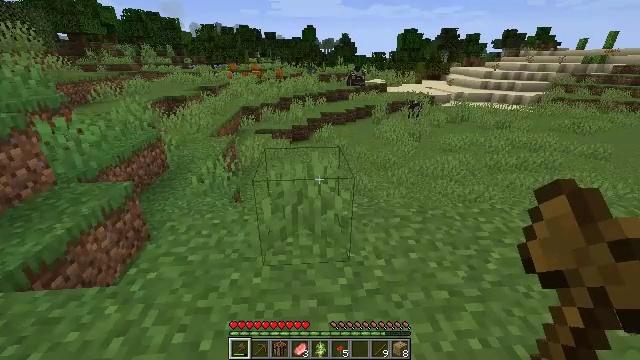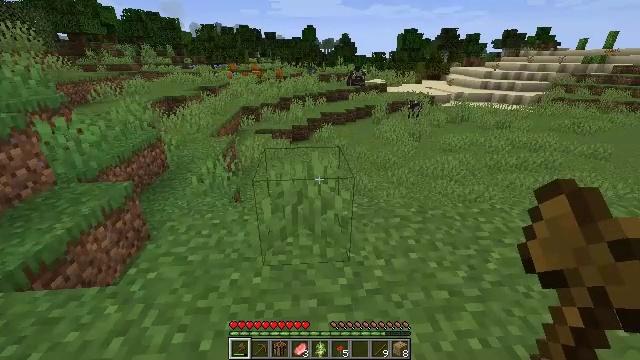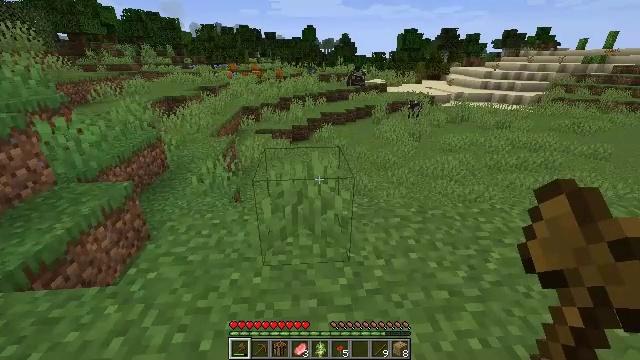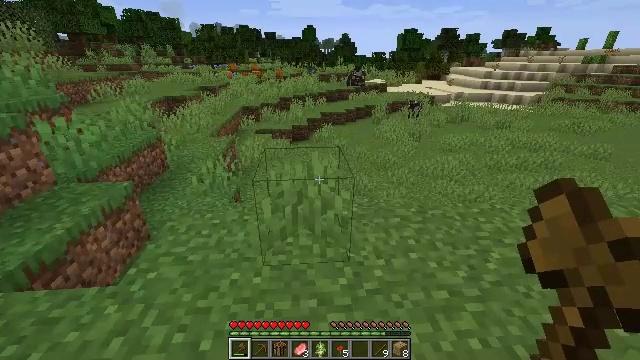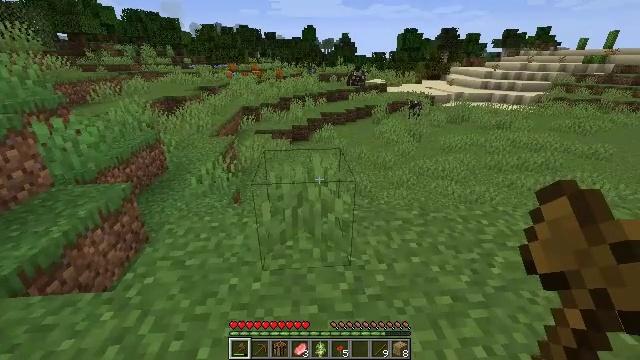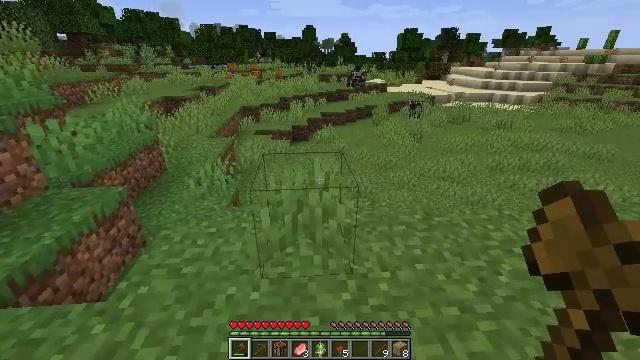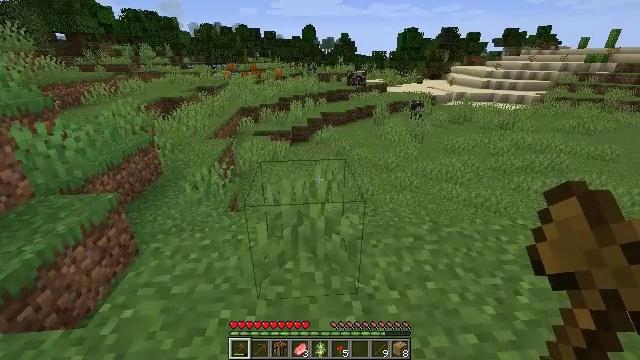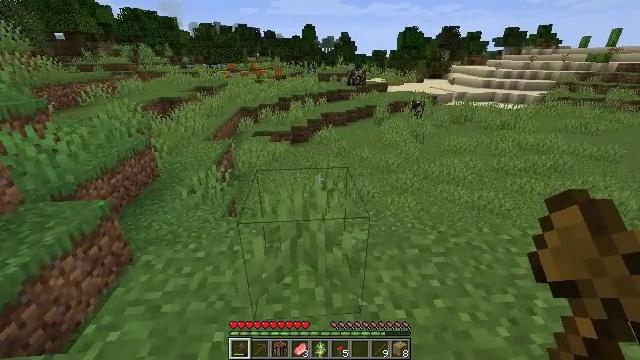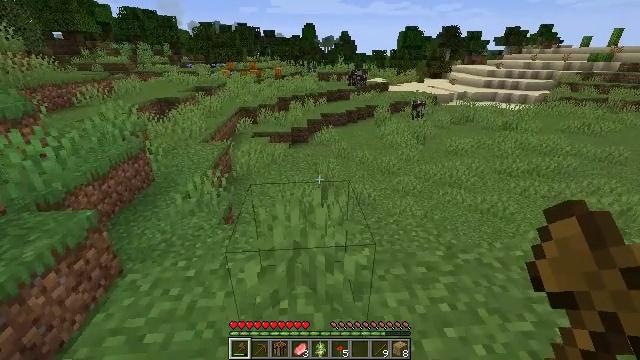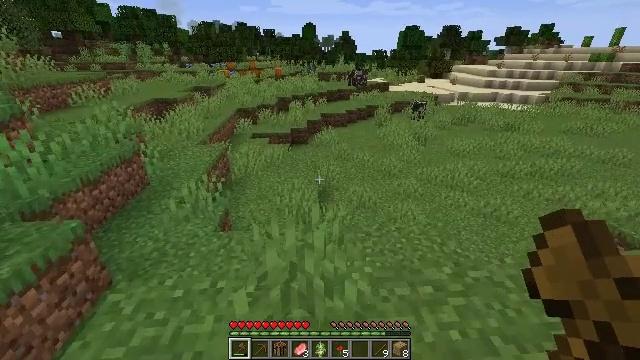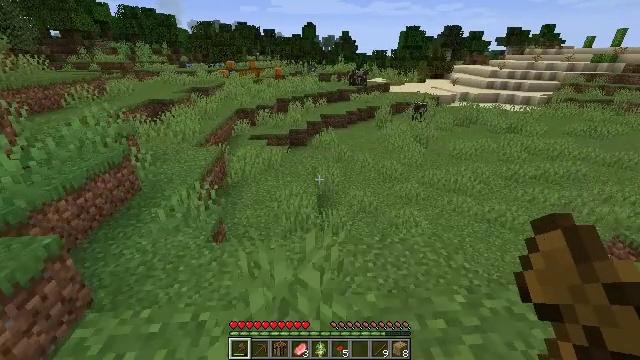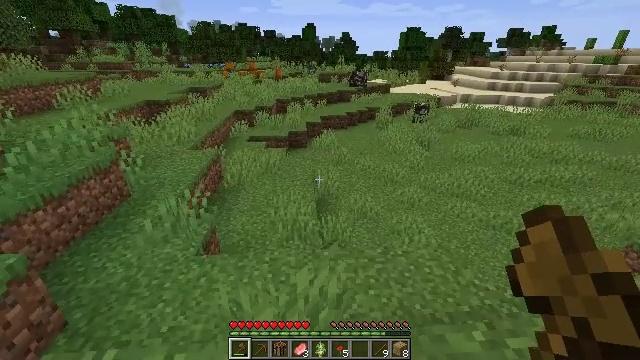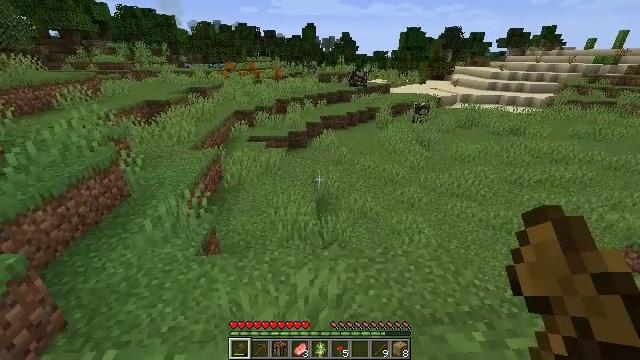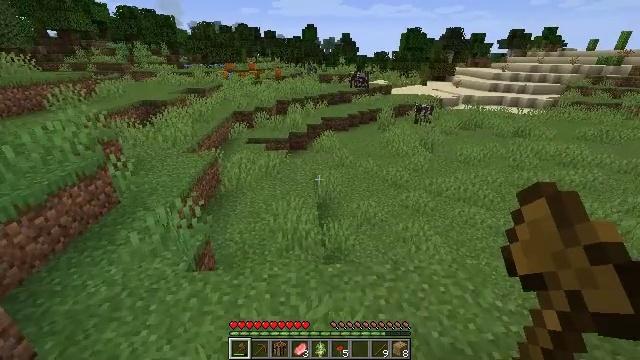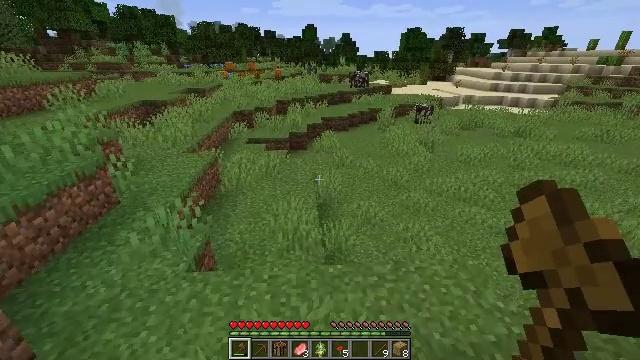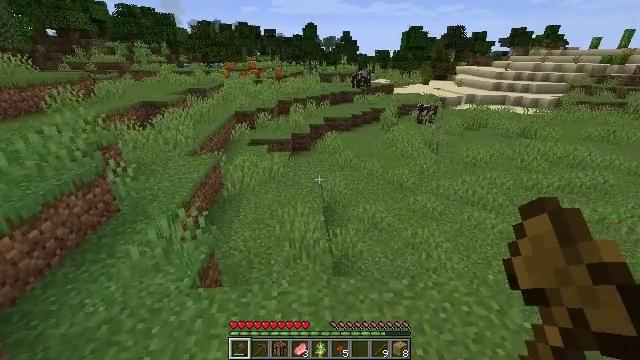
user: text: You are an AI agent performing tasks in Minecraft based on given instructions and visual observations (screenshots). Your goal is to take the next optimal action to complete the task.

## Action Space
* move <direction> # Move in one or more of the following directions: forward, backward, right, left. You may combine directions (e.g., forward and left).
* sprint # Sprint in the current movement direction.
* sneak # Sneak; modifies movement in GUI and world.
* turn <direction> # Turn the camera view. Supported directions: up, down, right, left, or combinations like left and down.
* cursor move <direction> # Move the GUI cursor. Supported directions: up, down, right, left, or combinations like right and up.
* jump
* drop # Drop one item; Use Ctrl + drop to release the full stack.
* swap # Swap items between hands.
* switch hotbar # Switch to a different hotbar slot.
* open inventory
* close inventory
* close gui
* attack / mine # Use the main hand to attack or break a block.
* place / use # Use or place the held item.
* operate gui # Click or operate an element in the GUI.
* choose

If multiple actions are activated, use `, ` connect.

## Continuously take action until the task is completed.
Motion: motion action
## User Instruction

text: Harvest a pumpkin from the field.
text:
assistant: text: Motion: no_op
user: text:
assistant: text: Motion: no_op
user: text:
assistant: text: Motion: no_op
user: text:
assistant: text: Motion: move forward
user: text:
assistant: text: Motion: move forward
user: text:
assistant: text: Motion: move forward
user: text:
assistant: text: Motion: move forward
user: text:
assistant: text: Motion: move forward
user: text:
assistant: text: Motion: move forward
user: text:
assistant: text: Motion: move forward
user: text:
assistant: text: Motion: move forward
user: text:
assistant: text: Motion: move forward
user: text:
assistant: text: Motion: move forward and move left
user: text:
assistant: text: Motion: move forward and move left
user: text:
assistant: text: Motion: move forward and move left
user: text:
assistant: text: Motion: move forward and move left
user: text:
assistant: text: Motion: move forward and move left
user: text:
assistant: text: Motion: move forward and move left, turn left and up
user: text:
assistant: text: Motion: move forward, turn left and up
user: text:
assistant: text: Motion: move forward, turn left and up
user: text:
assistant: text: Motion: move forward
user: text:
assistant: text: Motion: move forward
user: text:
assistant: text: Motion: move forward
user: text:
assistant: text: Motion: move forward
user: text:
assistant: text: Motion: move forward
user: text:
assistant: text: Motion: move forward
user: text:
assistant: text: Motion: move forward
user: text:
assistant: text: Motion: move forward
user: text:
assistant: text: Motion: move forward
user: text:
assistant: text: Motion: move forward